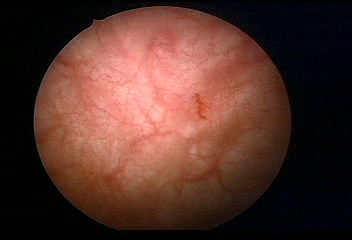
Modality: WLC
Class: Normal mucosa
Bladder cancer association: No